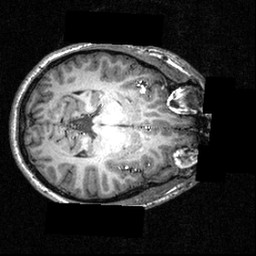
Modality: T1w
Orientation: axial
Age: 23
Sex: male
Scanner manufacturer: siemens
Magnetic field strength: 3.951 T
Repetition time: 1.5 s
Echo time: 0.00335 s